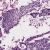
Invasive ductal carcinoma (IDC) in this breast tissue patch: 0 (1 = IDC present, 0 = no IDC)